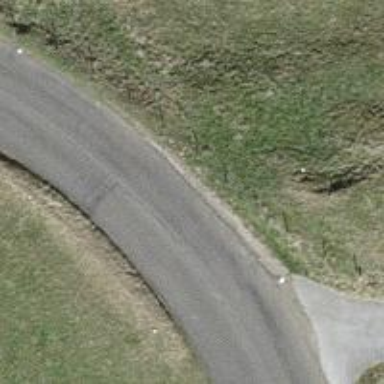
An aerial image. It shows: Tertiary road.